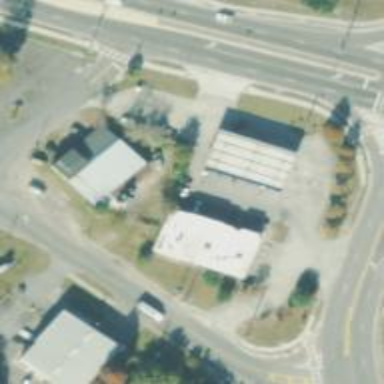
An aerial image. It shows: Convenience shop.